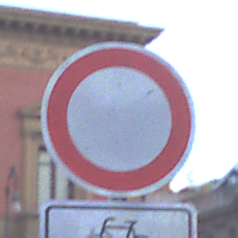
Verkehrszeichen: VerbotFahrzeugeAllerArt
Zusatzzeichen unten: EinspurigeFahrzeugeFrei5
Umgebung: Outdoor, Urban
Tageszeit: SunriseSunset
Wetter: PartlyCloudy
Licht: Natural
Jahreszeit: NotSpecified
Kontrast: LowContrast